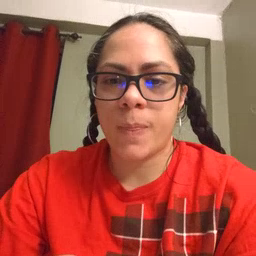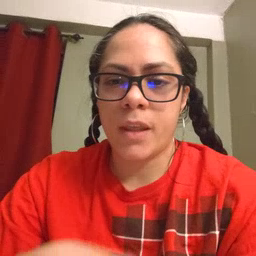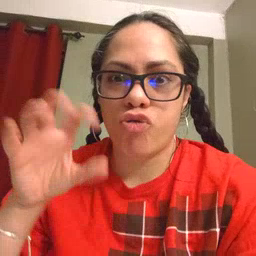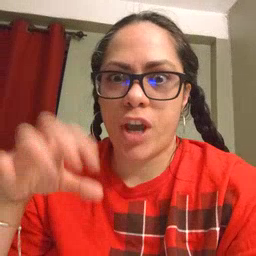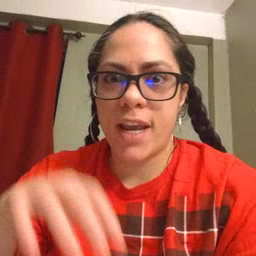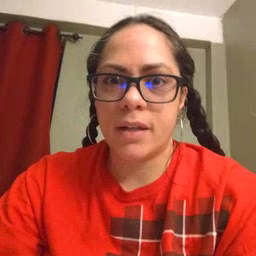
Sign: rain